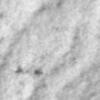
Label: no_change